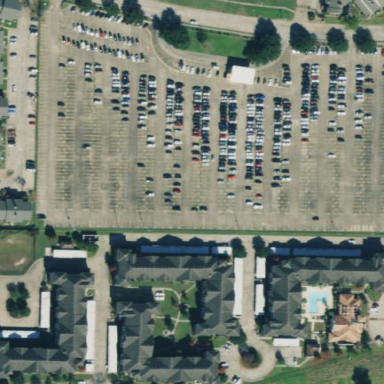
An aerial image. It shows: Parking area with park and ride facility.